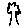
Label: tree